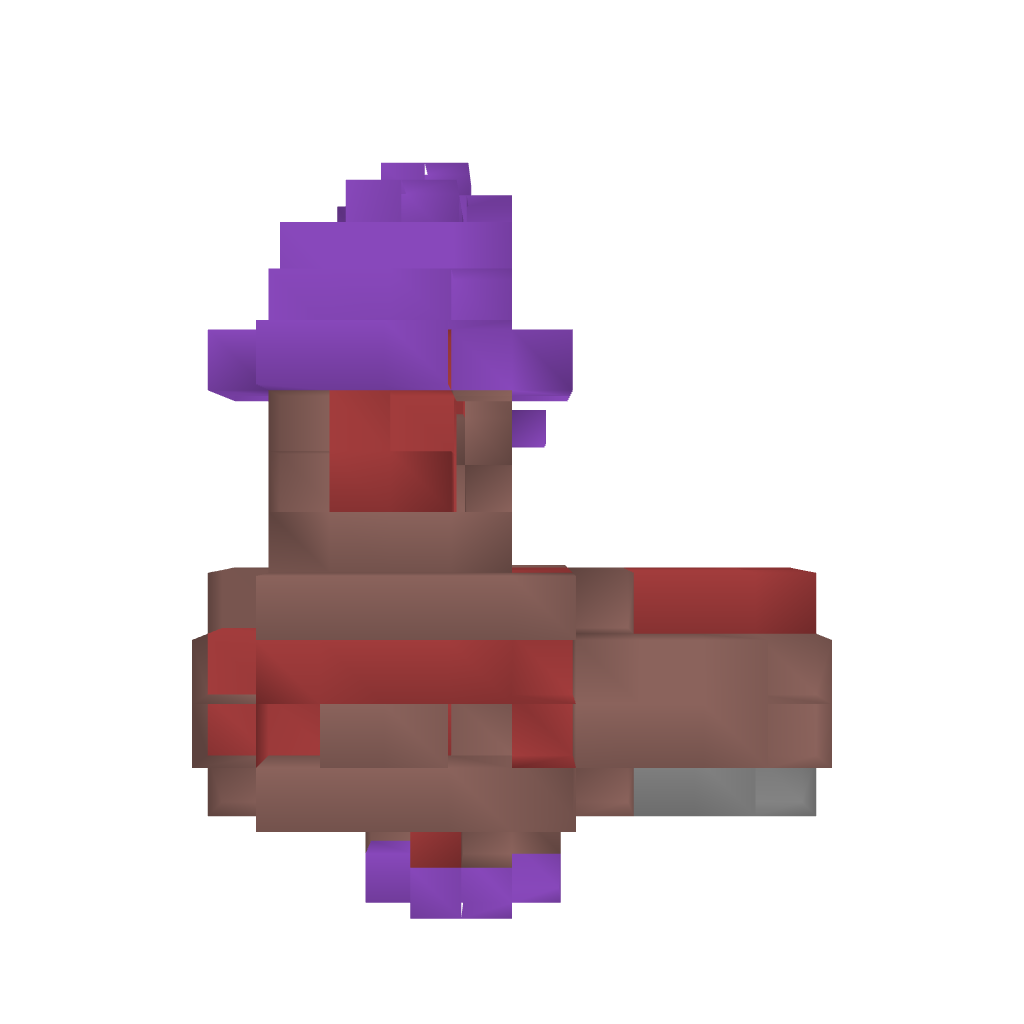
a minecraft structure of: Series A Mech 3 bad low quality